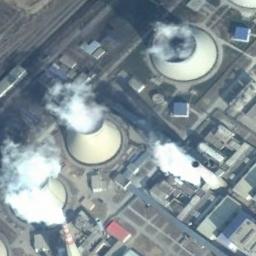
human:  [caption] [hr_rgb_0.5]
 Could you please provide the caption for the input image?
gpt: Plant and machinery in thermal power station with two chimneys and three cooling towers .

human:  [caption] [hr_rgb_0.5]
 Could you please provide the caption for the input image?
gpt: The thermal power station is on the bare land next to some buildings .

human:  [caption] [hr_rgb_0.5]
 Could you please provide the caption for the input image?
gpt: Many buildings are near the thermal power station .

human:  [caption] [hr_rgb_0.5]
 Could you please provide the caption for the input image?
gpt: The thermal power station in this industrial park is emitting smoke .

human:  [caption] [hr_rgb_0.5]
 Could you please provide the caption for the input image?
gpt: There are some buildings and several chimneys on the thermal power station .